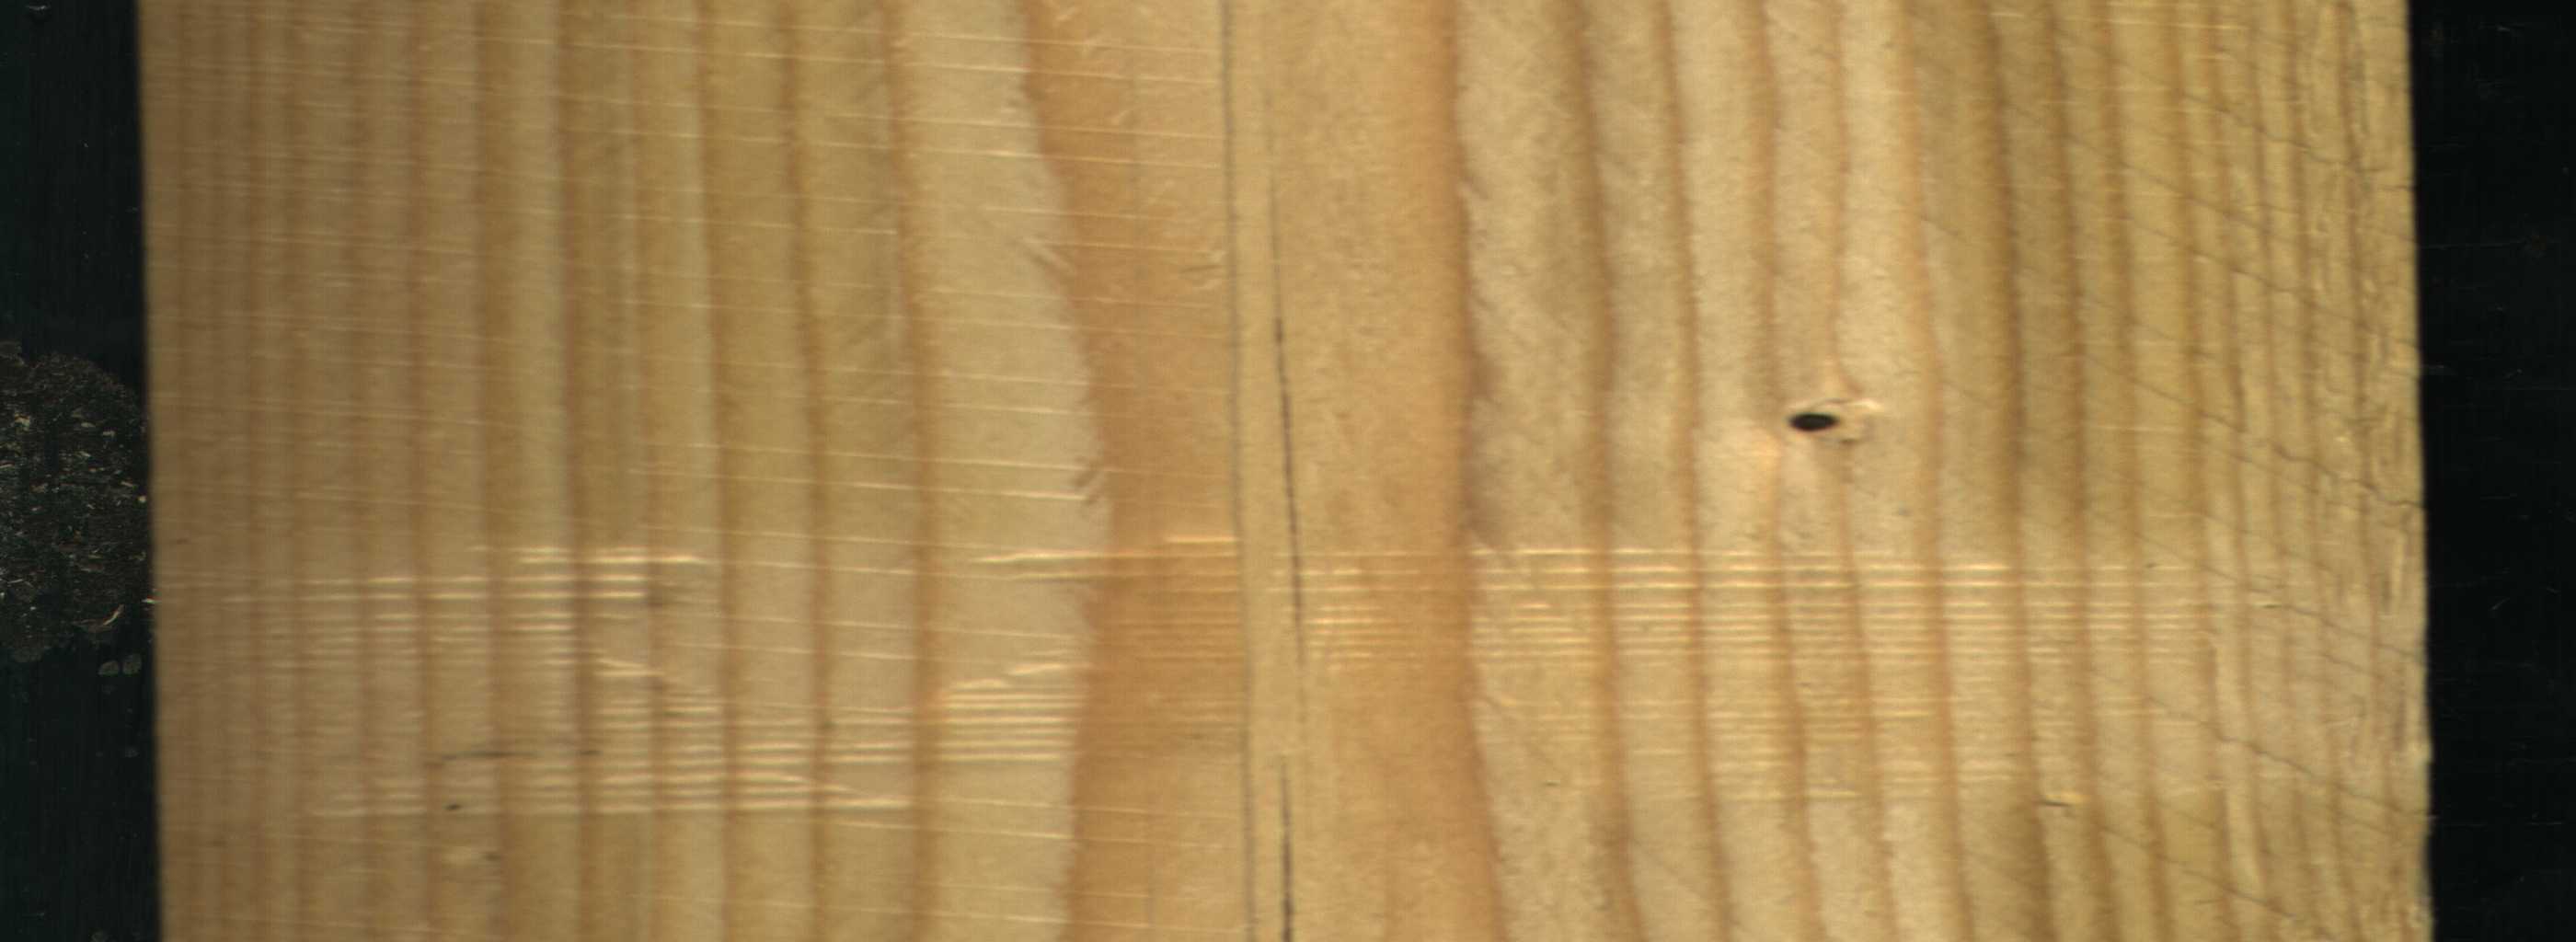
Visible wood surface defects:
Crack
Crack
Crack
Dead_Knot